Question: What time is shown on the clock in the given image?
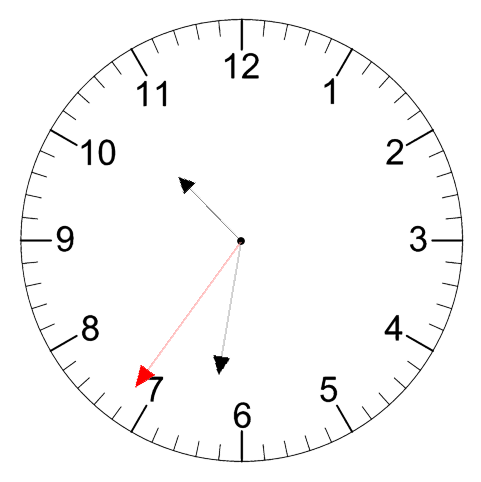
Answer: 10:31:36